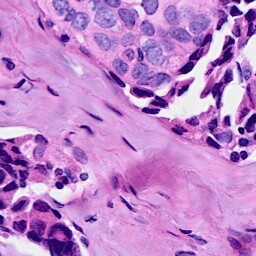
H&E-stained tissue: Breast